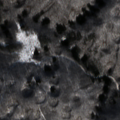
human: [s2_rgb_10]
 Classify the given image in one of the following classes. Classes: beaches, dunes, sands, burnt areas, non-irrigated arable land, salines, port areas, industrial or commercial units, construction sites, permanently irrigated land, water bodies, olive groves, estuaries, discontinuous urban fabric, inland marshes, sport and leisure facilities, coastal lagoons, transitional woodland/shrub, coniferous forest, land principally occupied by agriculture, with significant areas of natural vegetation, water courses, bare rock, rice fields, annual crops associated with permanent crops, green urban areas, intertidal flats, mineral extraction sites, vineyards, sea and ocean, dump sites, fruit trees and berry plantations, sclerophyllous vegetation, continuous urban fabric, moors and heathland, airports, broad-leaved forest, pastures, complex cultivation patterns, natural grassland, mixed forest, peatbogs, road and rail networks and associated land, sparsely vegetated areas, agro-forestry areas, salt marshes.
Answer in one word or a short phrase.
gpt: broad-leaved forest, mixed forest